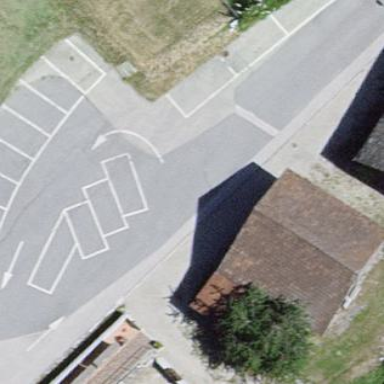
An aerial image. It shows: Parking area with surface.